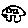
Label: car